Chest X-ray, AP view. Patient: 68 years old, sex M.
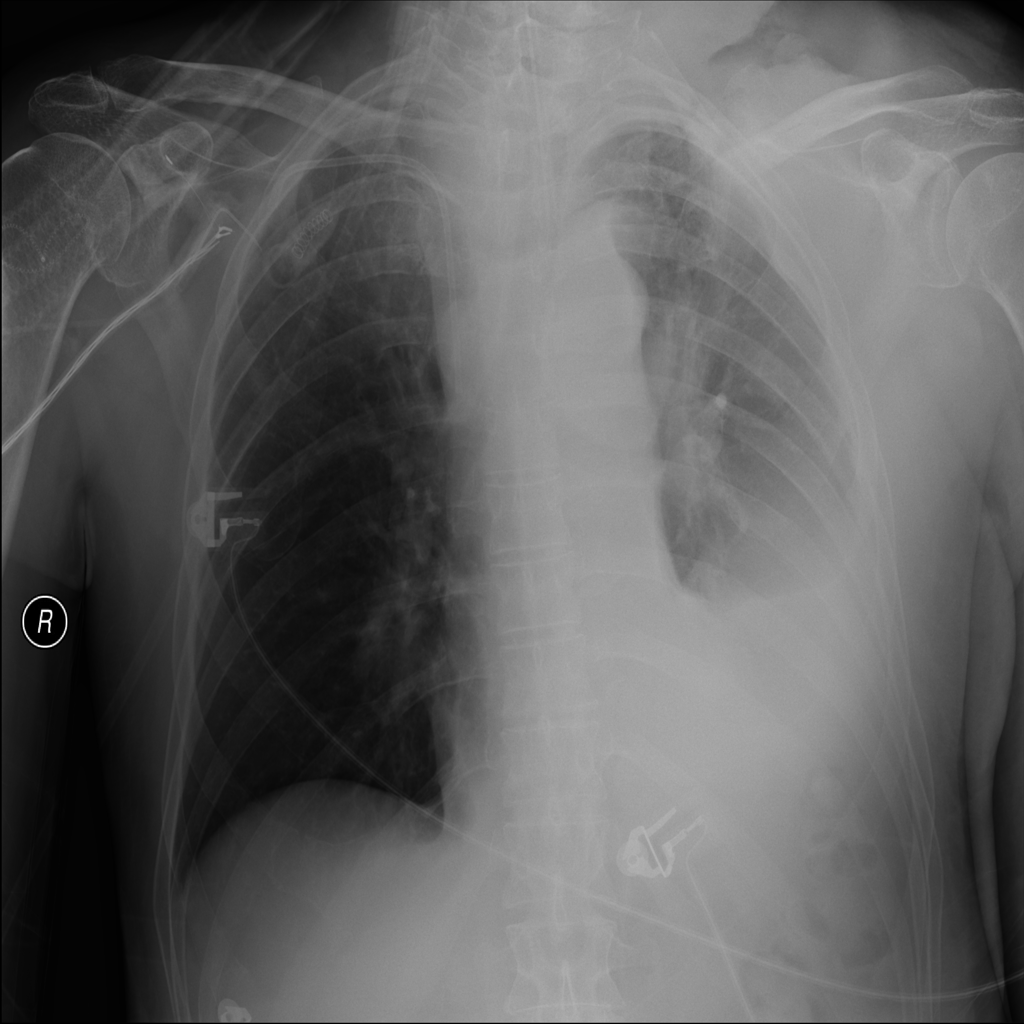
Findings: No Finding